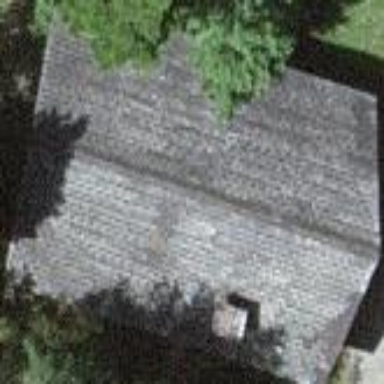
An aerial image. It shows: Cabin.